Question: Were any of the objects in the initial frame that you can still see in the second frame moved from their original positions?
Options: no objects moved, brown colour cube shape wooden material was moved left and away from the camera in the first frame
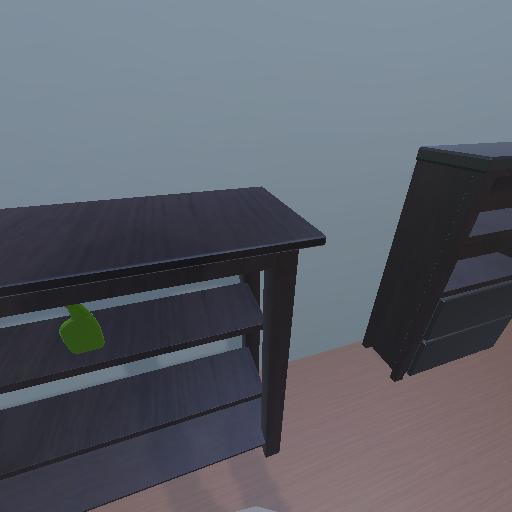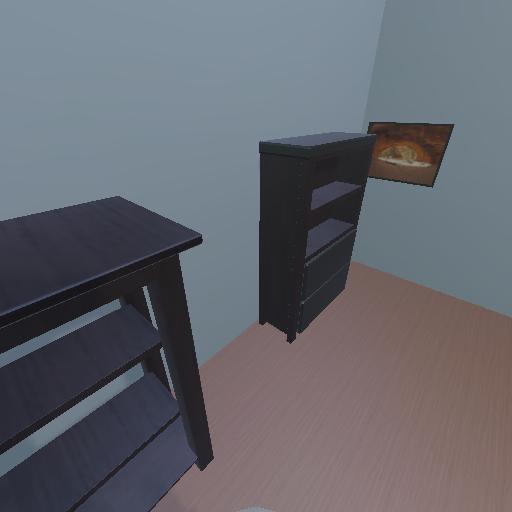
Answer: no objects moved